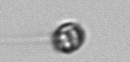
Label: Dinophyceae